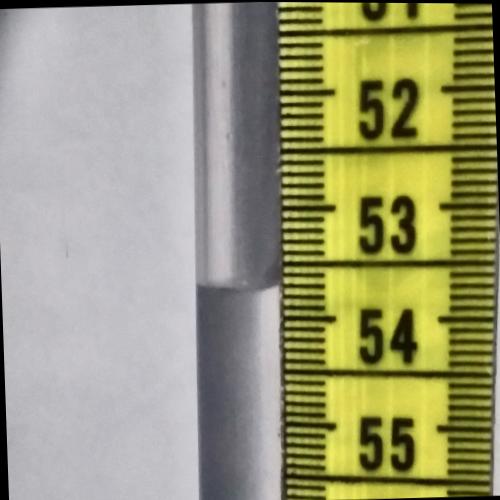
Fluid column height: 53.7 cm